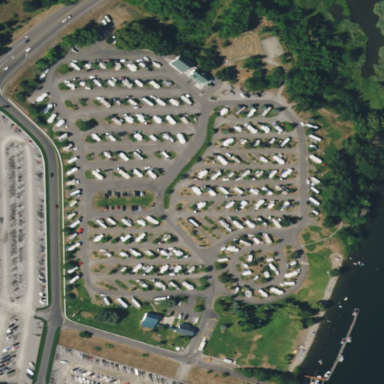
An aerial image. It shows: Caravan site for tourism.